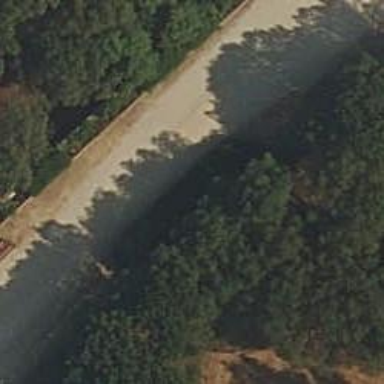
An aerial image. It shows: Dirt track road.